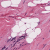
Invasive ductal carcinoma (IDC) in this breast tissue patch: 1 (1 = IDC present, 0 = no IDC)